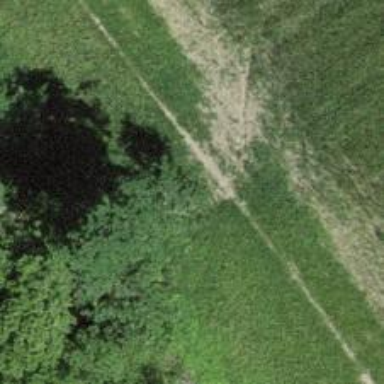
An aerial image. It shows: Dirt path.